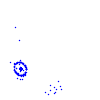
Particle: proton